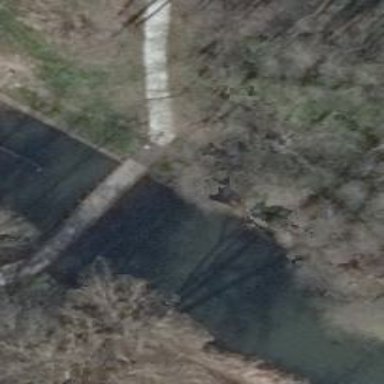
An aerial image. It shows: Bridge with ramp.